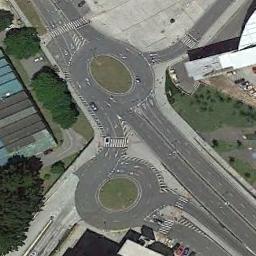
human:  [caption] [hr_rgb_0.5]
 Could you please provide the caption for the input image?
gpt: Many buildings of different shapes are next to the roundabout .

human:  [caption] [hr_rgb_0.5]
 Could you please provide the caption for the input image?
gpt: There are several vehicles on the road with two connected roundabouts  There are many buildings and trees and a large grassplot around the roundabout  Many cars are parked in the open space beside the roundabout .

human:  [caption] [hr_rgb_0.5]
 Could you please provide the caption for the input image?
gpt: The two roundabouts connect some roads and some buildings are next to the roundabouts .

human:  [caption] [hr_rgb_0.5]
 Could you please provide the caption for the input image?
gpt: The roundabout is on the grass next to trees and buildings .

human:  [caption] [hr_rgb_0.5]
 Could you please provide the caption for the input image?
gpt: There are two roundabouts with sone green trees beside .